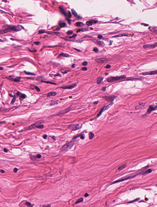
Tumor epithelial tissue: no
Tumor-associated stroma tissue: yes
Normal tissue: no